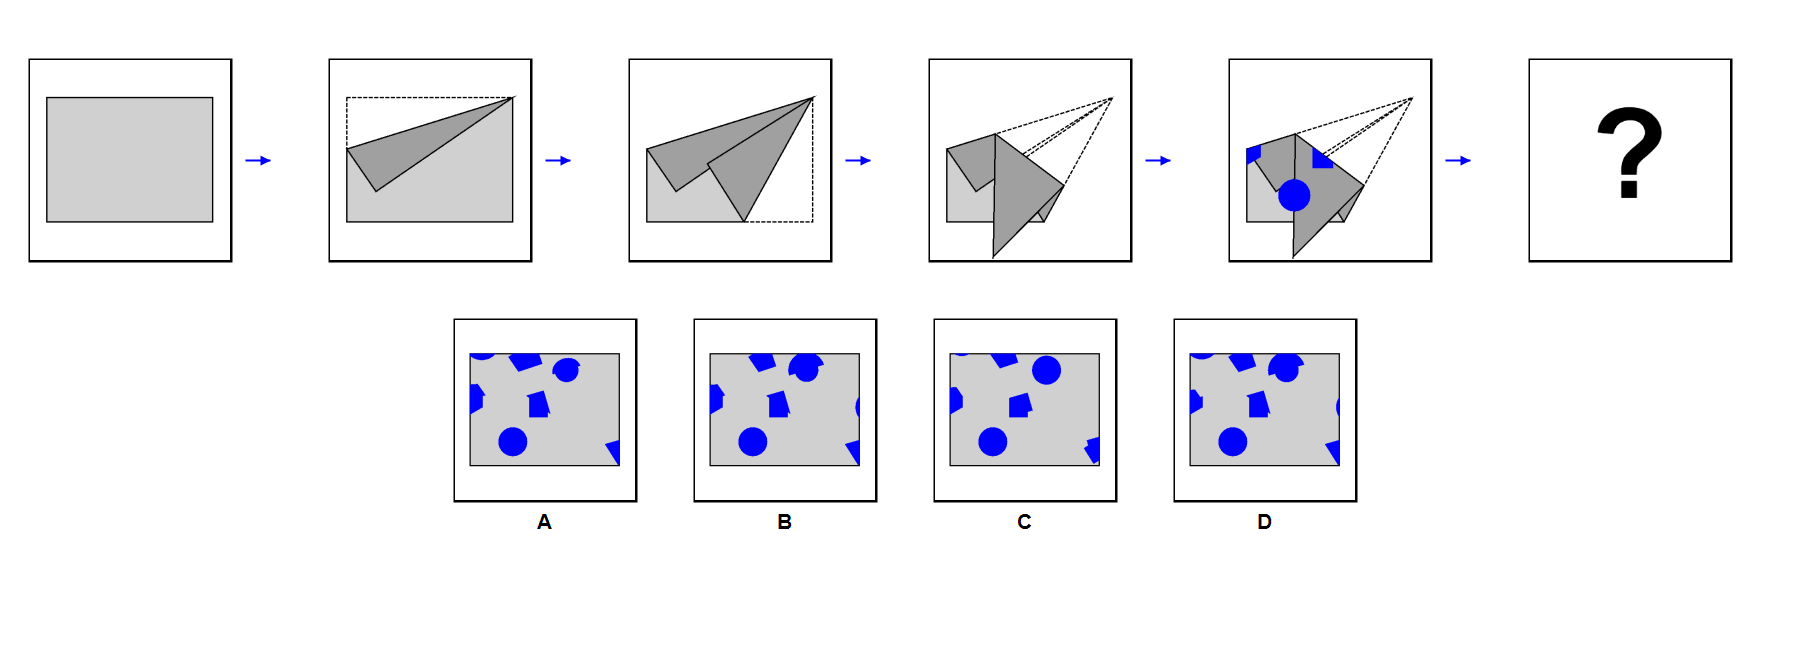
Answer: C